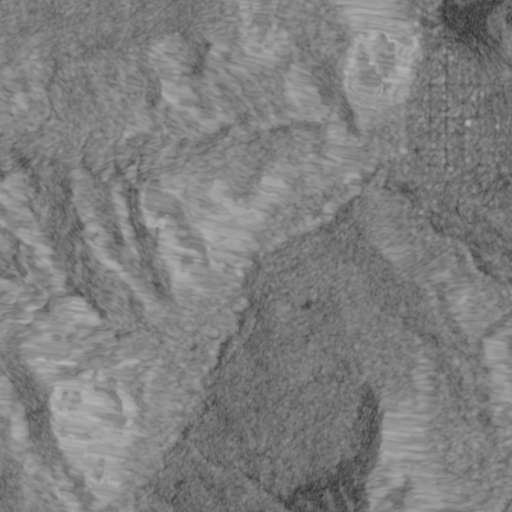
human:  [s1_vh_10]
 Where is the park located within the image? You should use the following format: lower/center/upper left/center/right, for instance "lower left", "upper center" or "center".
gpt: The park is located in the upper right of the image.
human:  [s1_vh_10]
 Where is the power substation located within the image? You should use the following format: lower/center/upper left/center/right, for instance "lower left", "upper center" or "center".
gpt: The power substation is located in the upper right of the image.
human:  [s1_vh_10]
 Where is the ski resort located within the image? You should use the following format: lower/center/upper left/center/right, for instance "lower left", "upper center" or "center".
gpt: The ski resort is located in the upper right of the image.
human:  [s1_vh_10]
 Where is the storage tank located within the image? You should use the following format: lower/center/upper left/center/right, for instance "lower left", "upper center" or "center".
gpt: The storage tank is located in the center right of the image.
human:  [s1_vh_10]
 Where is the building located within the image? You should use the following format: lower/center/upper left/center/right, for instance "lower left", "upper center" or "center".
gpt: There is no building in the image.

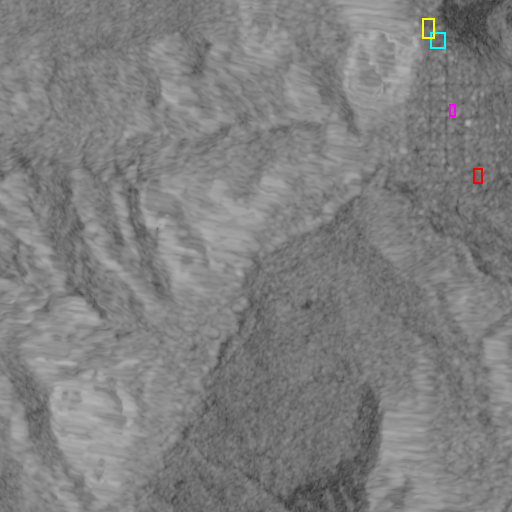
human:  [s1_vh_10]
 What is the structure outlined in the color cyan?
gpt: The structure outlined in cyan is a park.
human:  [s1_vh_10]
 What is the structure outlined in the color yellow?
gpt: The structure outlined in yellow is a parking lot.
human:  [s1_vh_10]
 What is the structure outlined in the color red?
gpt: The structure outlined in red is a ski resort.
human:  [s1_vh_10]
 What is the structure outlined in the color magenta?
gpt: The structure outlined in magenta is a building.
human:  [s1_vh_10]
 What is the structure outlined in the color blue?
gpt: There is no blue outline.